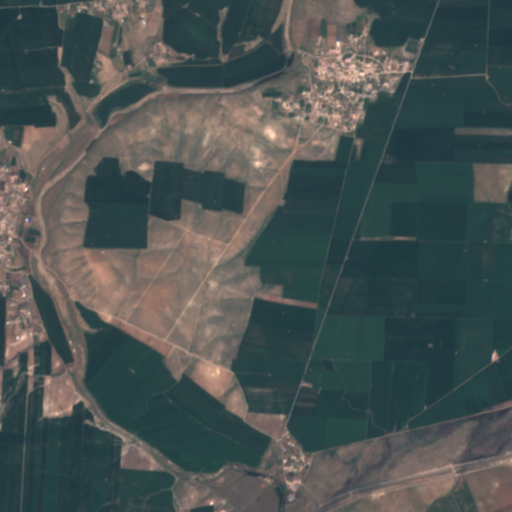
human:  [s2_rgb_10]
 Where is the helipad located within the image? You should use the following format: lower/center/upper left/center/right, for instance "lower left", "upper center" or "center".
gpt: The helipad is located in the lower center of the image.
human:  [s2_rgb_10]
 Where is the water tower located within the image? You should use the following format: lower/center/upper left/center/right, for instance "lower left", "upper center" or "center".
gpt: The water tower is located in the lower center of the image.
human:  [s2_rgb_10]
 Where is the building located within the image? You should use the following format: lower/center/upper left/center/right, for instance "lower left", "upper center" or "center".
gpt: There is no building in the image.